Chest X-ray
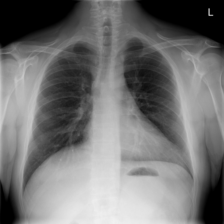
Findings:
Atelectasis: negative
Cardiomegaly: negative
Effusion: negative
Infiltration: negative
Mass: negative
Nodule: negative
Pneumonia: negative
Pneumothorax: negative
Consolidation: negative
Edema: negative
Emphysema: negative
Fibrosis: negative
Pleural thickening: negative
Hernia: negative